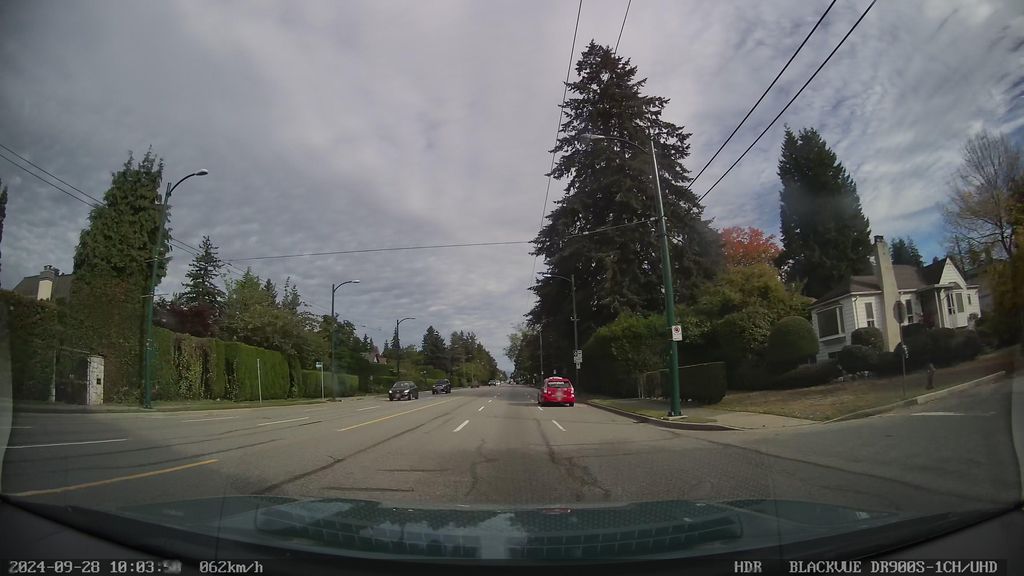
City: vancouver